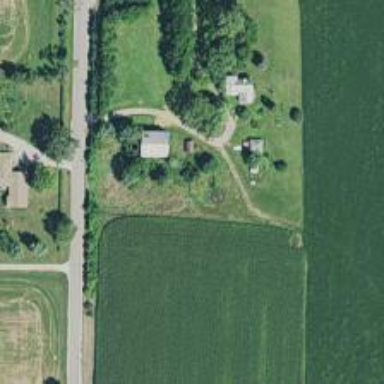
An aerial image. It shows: Driveway.